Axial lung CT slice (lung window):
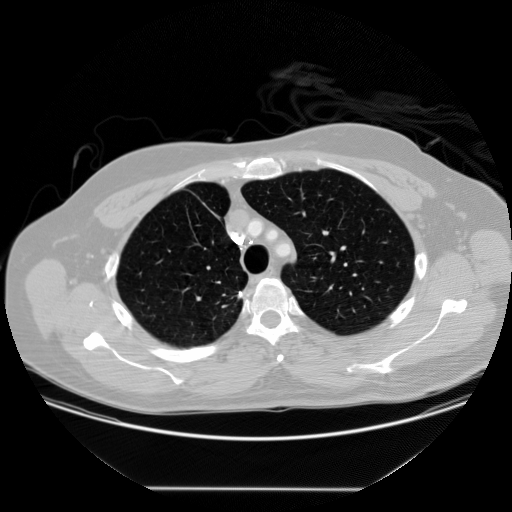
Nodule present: no